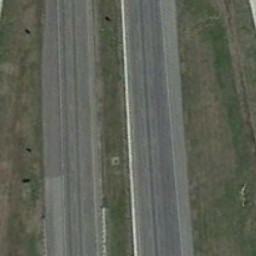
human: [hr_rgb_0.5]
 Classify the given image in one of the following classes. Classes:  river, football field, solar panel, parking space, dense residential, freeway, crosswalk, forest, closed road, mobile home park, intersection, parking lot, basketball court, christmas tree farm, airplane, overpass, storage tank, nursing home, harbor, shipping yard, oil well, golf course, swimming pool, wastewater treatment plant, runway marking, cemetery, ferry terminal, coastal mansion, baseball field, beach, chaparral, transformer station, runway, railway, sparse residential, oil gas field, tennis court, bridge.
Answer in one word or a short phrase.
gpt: freeway